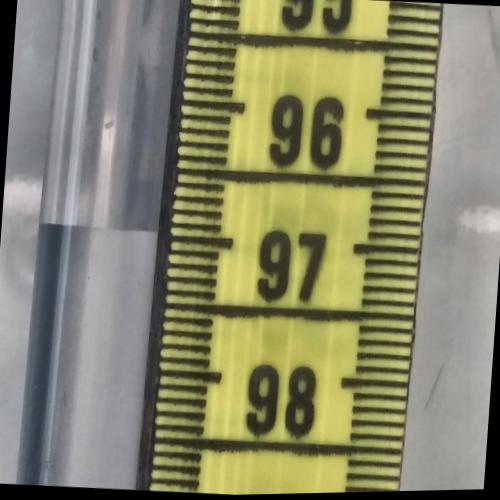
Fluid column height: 97.0 cm